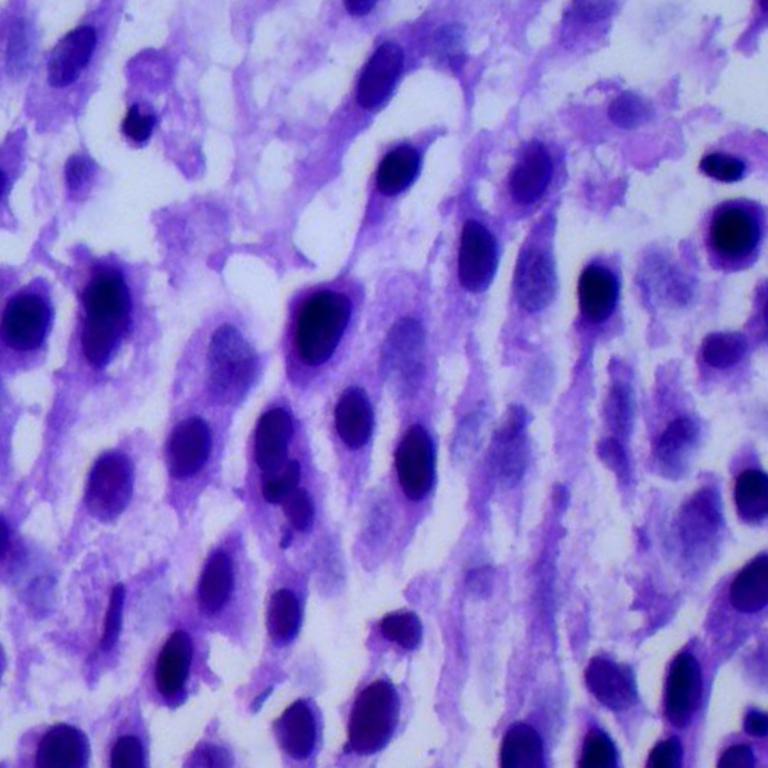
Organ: lung
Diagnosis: squamous carcinomas